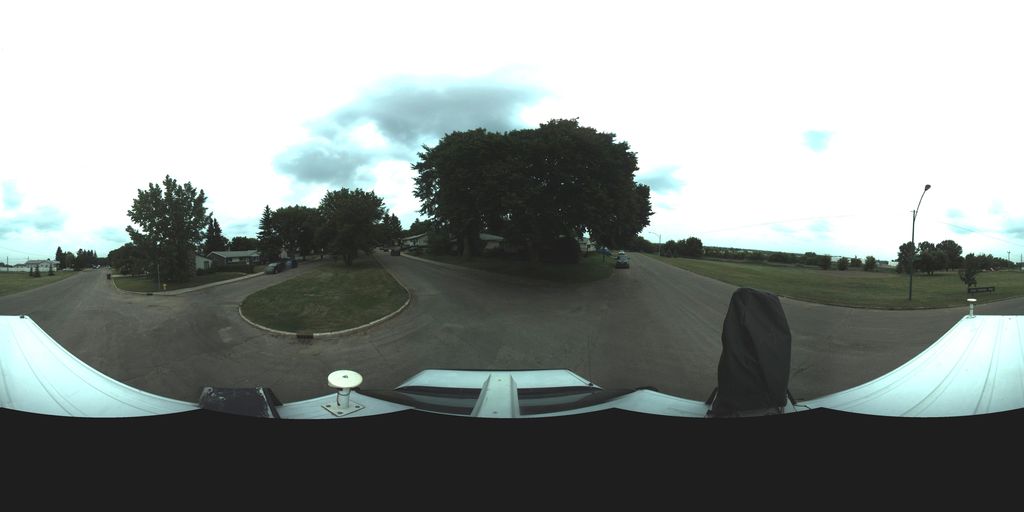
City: saskatoon